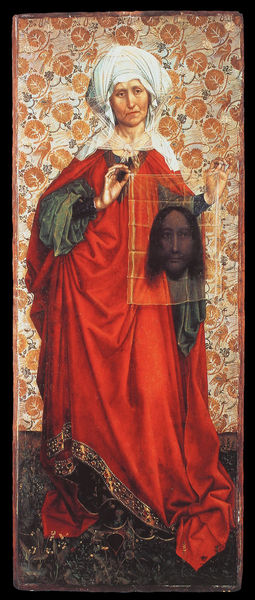
Titel: Kreuzabnahme
Künstler: Robert Campin
Institution: Madrid, Museo del Prado
Schlagwörter: gemälde, kopf, weiß, blumen, bunt, frau, hut, kleid, blüten, dame, rot, tuch, muster, mütze, wand, falten, gesicht, kleidung, mensch, bild, niederlande, porträt, gewand, mantel, borte, renaissance, kopfbedeckung, farbe, tapete, kopftuch, abbild, christus, jesus, leichentuch, fresko, dürer, geistlich, maria, ikone, schweisstuch, van eyck, renaissanece